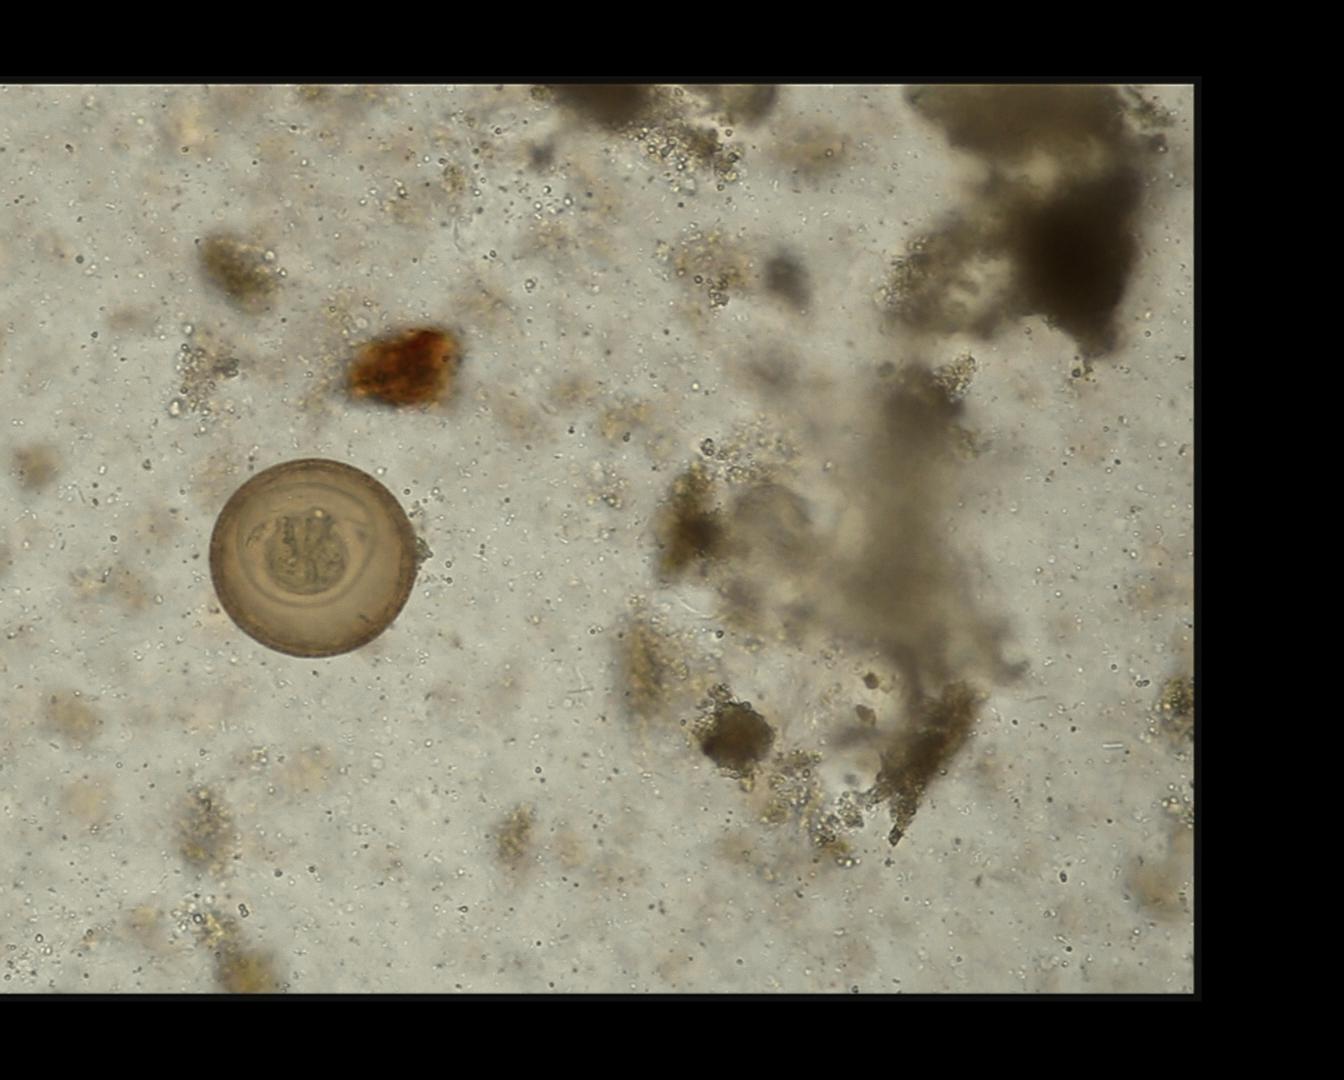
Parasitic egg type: Hymenolepis diminuta